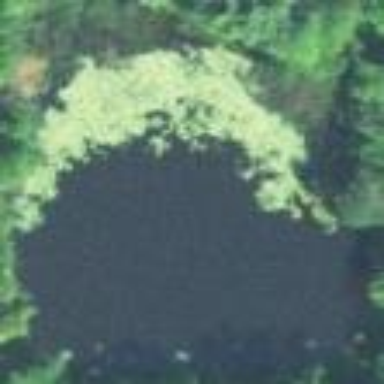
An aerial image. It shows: Beautiful lake surrounded by nature.